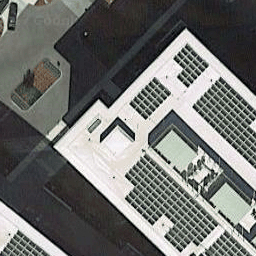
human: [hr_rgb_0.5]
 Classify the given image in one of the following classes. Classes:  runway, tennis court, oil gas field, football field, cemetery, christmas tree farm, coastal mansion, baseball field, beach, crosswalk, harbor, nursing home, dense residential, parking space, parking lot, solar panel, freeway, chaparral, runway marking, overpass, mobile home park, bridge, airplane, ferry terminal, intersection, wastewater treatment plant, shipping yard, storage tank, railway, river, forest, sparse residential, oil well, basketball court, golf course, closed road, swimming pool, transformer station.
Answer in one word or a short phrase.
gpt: solar panel